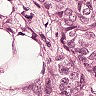
Metastatic tissue present: yes